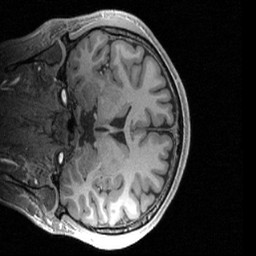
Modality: T1w
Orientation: coronal
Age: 19
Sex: male
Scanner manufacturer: siemens
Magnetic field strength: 3 T
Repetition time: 2.4 s
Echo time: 0.00224 s